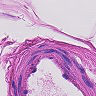
Metastatic tissue present: no